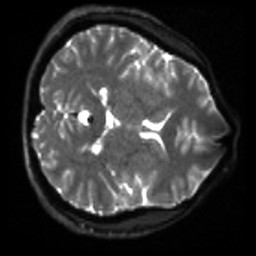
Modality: sbref
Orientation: axial
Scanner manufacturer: siemens
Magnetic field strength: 3 T
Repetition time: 4 s
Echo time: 0.0594 s